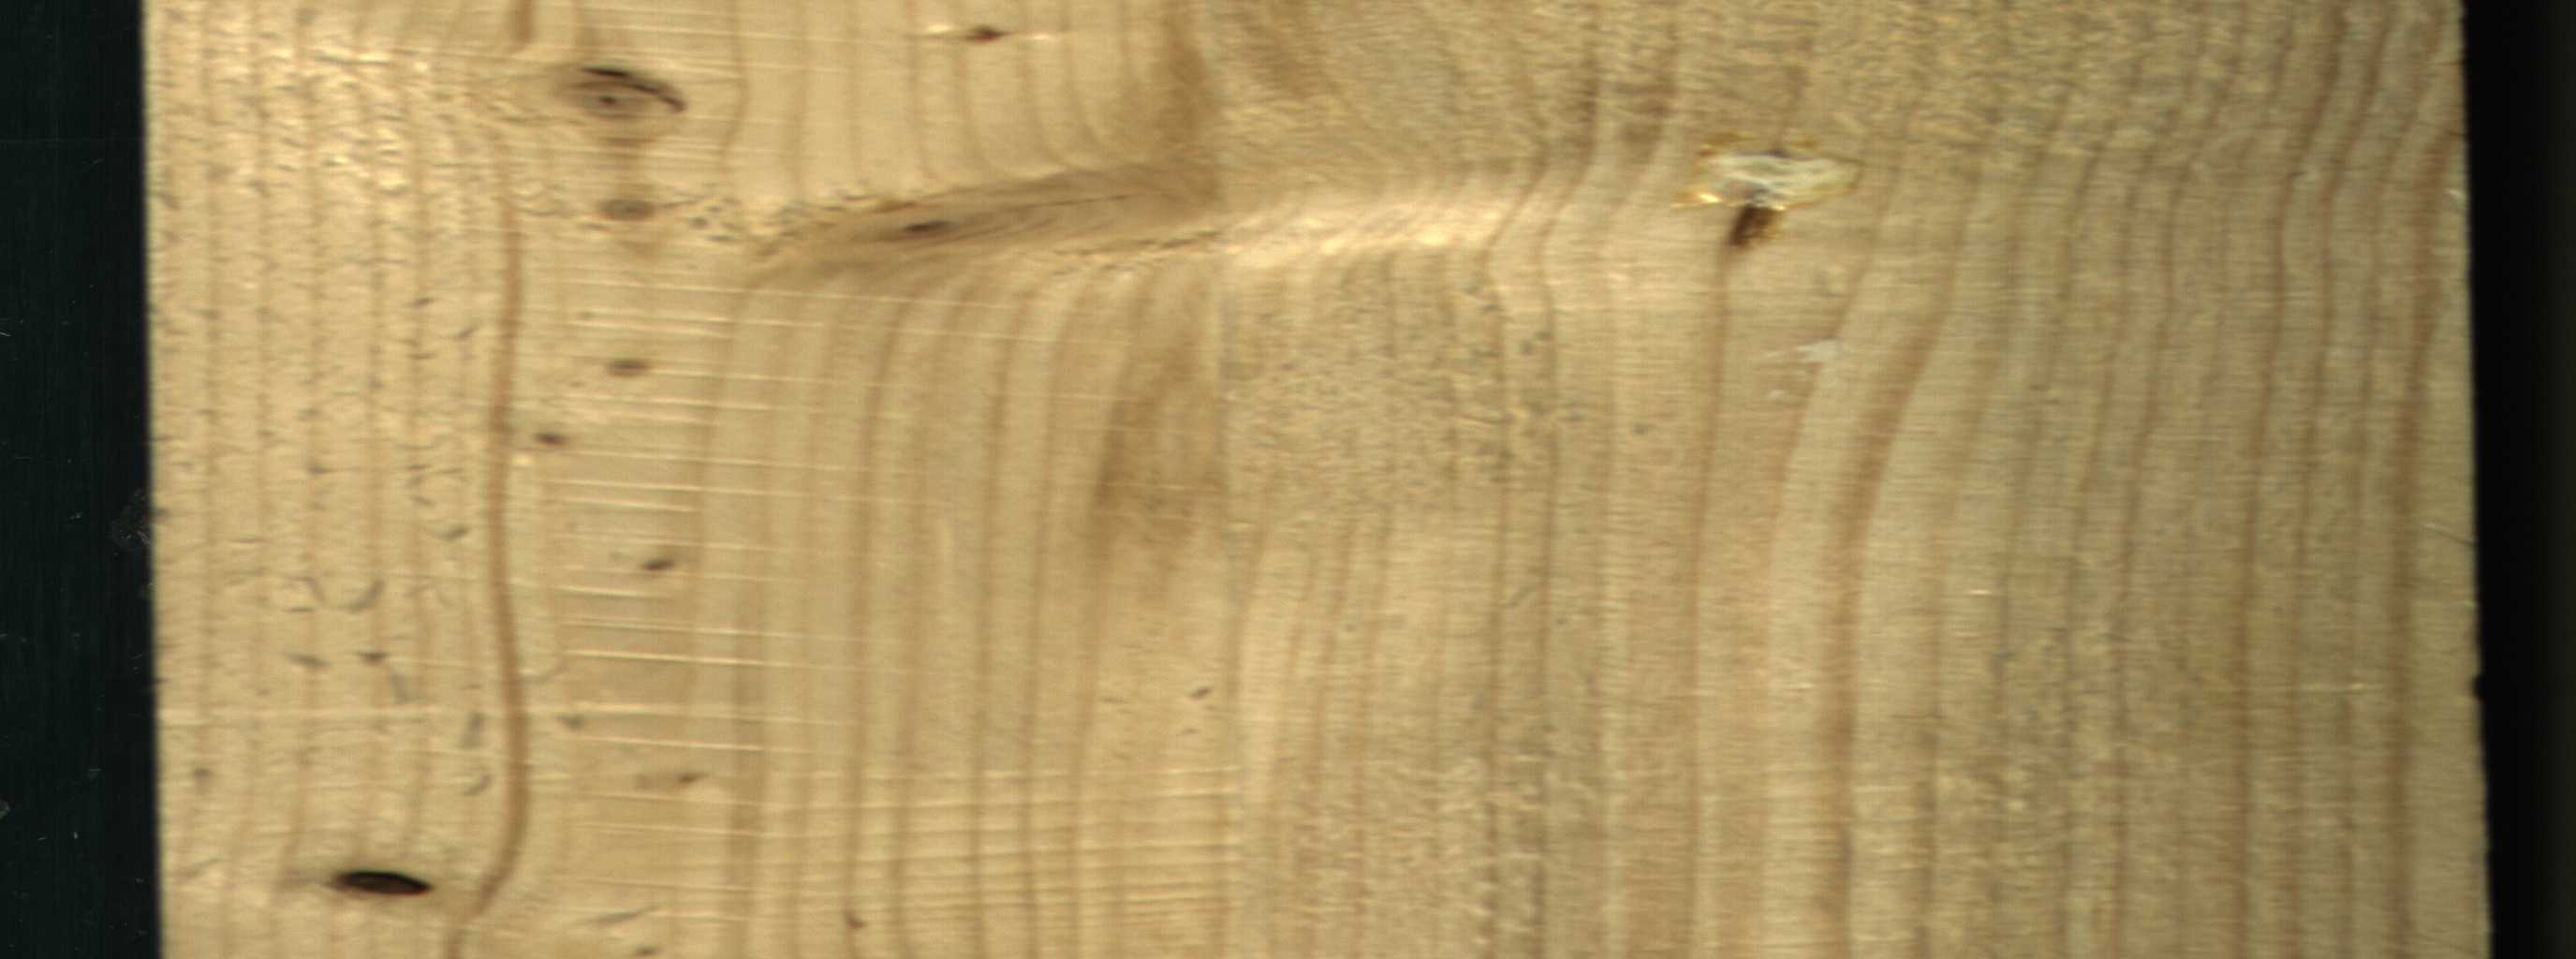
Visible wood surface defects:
resin
Dead_Knot
Live_Knot
Live_Knot
Live_Knot